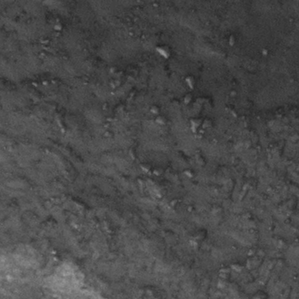
Label: frost